Question: I work on a project where I need to measure water level using a white gauge board. Currently my approach is:
1. segmenting the white gauge board.
2. measure the water level against the gauge board.
But I get stuck in segmenting the gauge board. I avoid using color-based segmentation since I need it to be invariant with light changes, so I detect the edges using morphological operations instead. I've got this image:

The result from morphological operations seems promising. The edges on the white gauge board are sharper than others. But I still don't have any idea to properly segment the board. Can you suggest an algorithm to segment the board? Or please suggest if you have different algorithm for measuring the water level.
Here is my code:
'''
#include <opencv2/imgproc/imgproc.hpp>
#include <opencv2/highgui/highgui.hpp>
#include <iostream>
int main()
{
cv::Mat src = cv::imread("image.jpg");
if (!src.data)
return -1;
cv::Mat bw;
cv::cvtColor(src, bw, CV_BGR2GRAY);
cv::medianBlur(bw, bw, 3);
cv::Mat dilated, eroded;
cv::dilate(bw, dilated, cv::Mat());
cv::erode(bw, eroded, cv::Mat());
bw = dilated - eroded;
cv::imshow("src", src);
cv::imshow("bw", bw);
cv::waitKey();
return 0;
}
'''
I'm using C++, but I'm open to other implementations in Matlab/Mathematica.
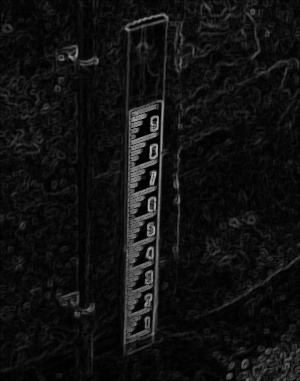
Answer: If the camera is indeed stationary, you can use this type of quick and dirty approach:
'''
im= rgb2gray(imread('img.jpg'));
imr=imrotate(im,1);
a=imr(100:342,150);
plot(a)
'''

The minima that are shown in the plot are from 10 (left) to 1 (right) in the scale of the indicator. You can use a peak detector to locate their positions and interpolate the water level found between them.
So, there's no real need of fancy image processing...